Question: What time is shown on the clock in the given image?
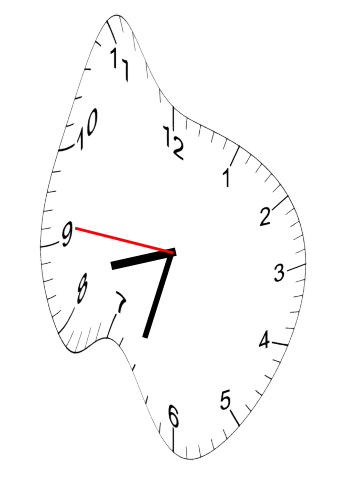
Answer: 08:32:46